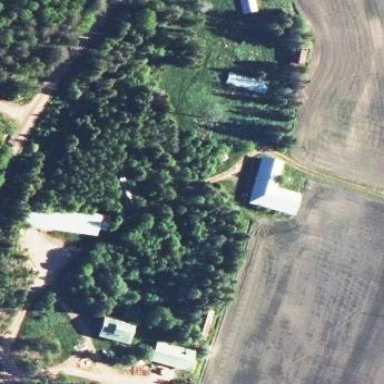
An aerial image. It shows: Farmyard area.